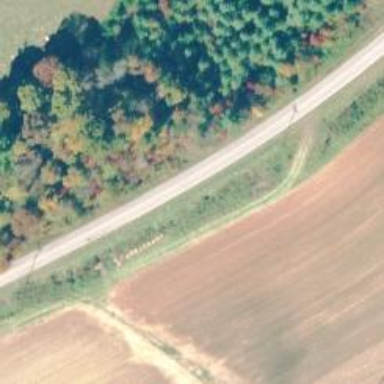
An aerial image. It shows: Unclassified road.